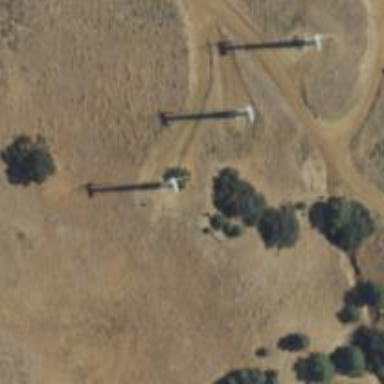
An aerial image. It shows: Wind power generator.